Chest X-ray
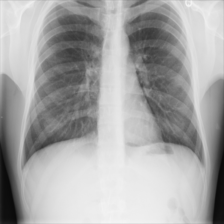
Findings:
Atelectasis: negative
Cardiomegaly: negative
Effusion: negative
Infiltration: negative
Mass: negative
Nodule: negative
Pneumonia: negative
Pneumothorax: negative
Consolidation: negative
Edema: negative
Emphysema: negative
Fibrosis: negative
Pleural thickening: negative
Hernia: negative